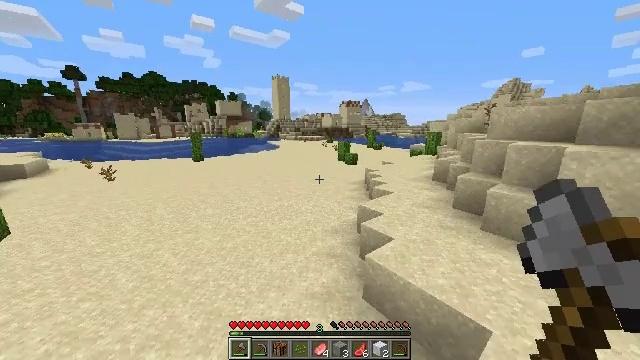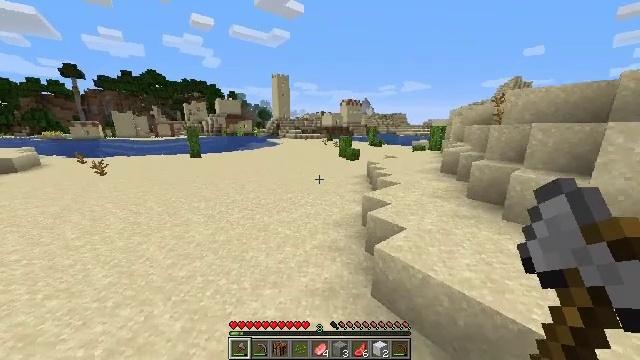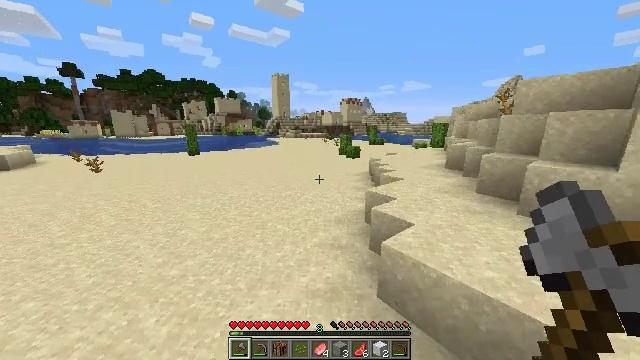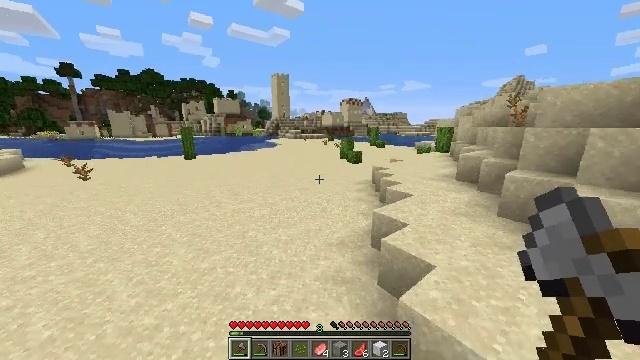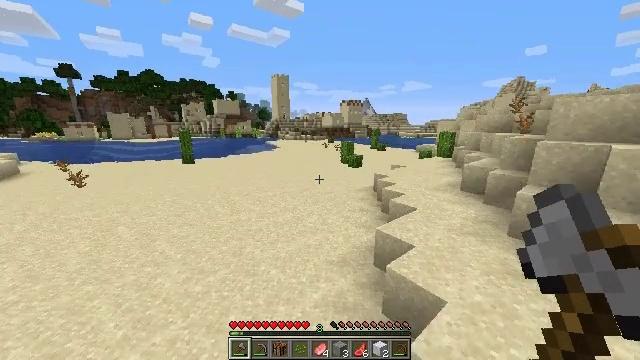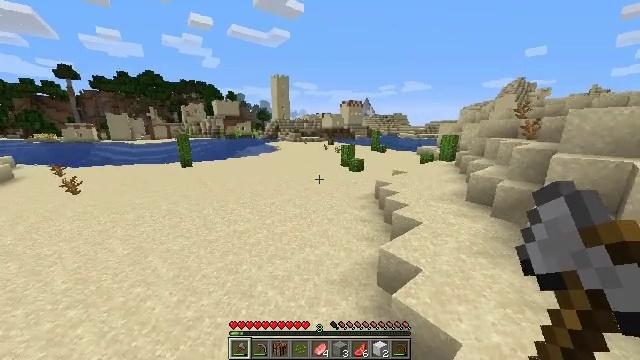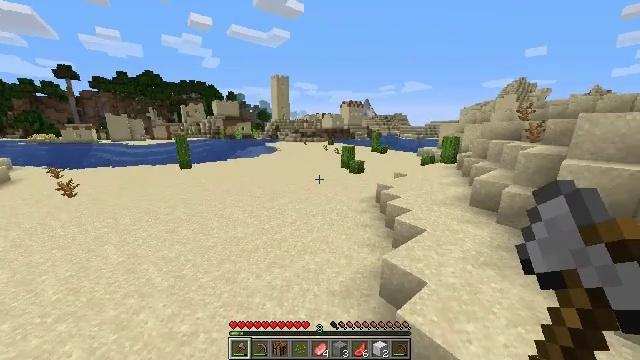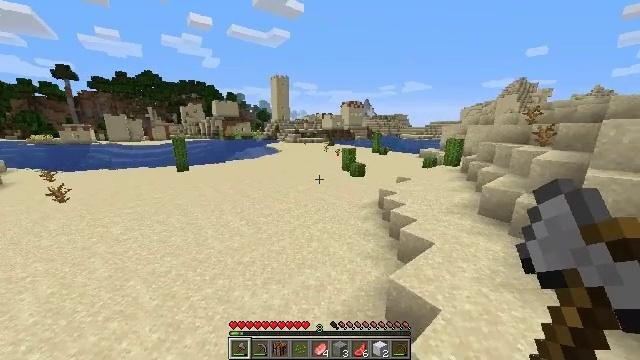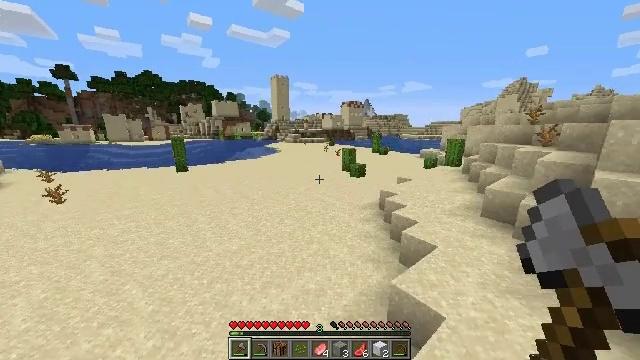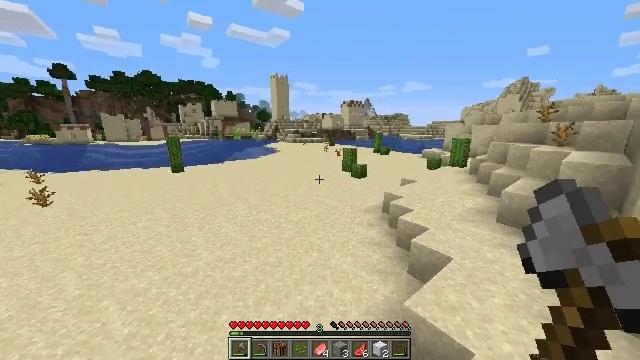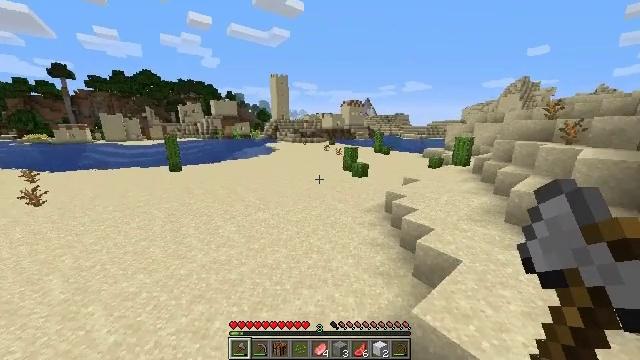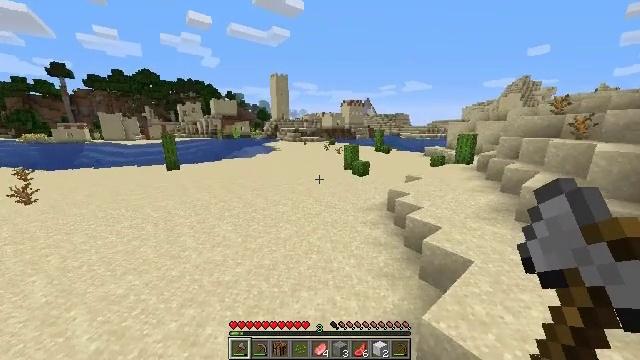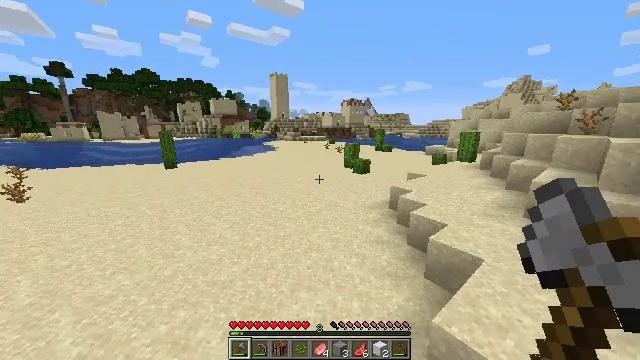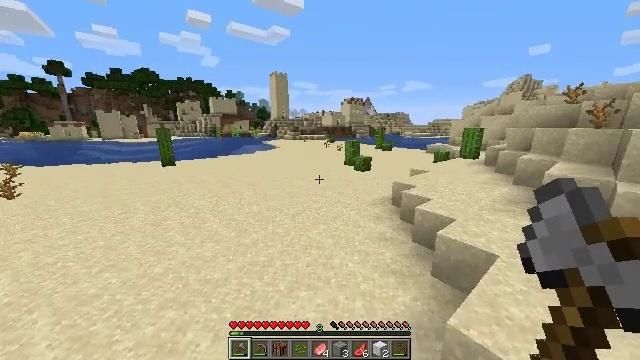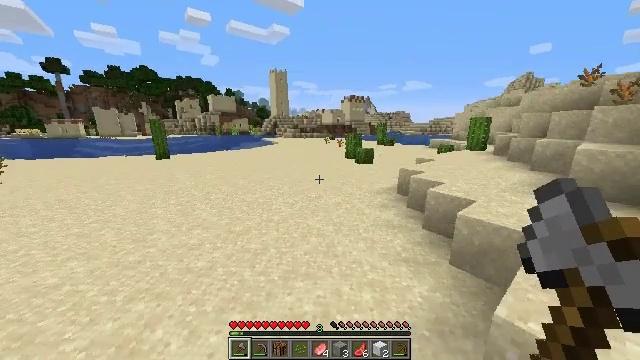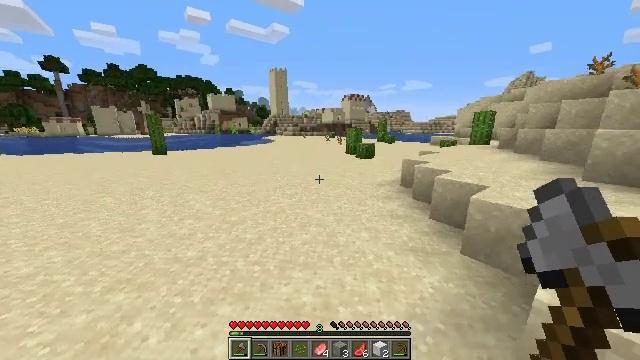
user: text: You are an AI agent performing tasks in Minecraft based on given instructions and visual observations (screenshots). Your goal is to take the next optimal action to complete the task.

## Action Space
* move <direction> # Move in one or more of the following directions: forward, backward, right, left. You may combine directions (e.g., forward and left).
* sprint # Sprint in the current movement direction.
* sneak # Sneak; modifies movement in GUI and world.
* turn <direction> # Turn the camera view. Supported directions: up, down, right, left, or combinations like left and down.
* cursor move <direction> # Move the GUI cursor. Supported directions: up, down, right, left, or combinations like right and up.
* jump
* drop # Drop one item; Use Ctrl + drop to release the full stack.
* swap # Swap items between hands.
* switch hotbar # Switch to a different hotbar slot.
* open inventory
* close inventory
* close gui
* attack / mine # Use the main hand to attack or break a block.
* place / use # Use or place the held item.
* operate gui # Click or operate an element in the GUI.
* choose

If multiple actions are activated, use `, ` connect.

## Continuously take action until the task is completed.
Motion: motion action
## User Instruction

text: Attack the cyan bed to break it.
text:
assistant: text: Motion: move forward, jump
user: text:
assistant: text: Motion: move forward, jump
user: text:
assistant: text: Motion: move forward, jump
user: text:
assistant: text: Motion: move forward, jump
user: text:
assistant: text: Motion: move forward, jump
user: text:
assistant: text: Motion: move forward, jump
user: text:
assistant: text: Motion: move forward, jump
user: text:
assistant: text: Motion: move forward, jump
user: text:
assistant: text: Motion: move forward, jump
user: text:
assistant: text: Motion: move forward, jump
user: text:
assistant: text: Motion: move forward, jump
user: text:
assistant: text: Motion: move forward, jump
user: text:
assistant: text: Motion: move forward, jump
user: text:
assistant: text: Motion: move forward, jump
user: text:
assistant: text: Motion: move forward, jump
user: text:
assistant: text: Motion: move forward, jump
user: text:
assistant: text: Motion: move forward, jump
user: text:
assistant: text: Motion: move forward, jump
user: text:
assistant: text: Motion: move forward, jump
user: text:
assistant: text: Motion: move forward, jump
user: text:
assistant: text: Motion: move forward, jump
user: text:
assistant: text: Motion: move forward, jump
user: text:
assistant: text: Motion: move forward, turn left and up, jump
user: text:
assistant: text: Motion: move forward, turn left and up, jump
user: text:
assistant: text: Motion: move forward, turn left, jump
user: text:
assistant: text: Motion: move forward, jump
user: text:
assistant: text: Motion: move forward and move right, jump
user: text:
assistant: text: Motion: move forward and move right, turn left, jump
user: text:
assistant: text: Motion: move forward and move right, turn left, jump
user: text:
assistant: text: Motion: move forward and move right, turn left, jump